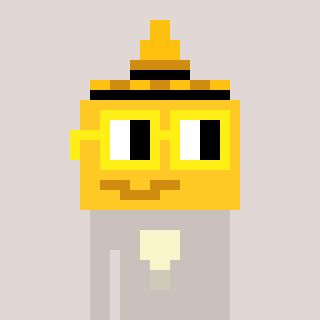
a pixel art character with square yellow glasses, a mustard-shaped head and a foggrey-colored body on a warm background